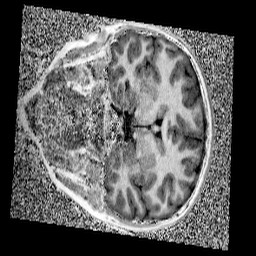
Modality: UNIT1
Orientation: coronal
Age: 11
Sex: male
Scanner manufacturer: siemens
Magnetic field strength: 3 T
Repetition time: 4 s
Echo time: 0.00299 s